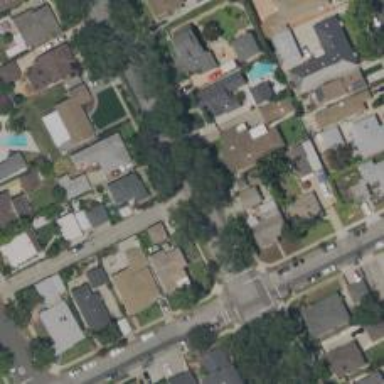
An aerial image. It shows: Alley classified as service road.